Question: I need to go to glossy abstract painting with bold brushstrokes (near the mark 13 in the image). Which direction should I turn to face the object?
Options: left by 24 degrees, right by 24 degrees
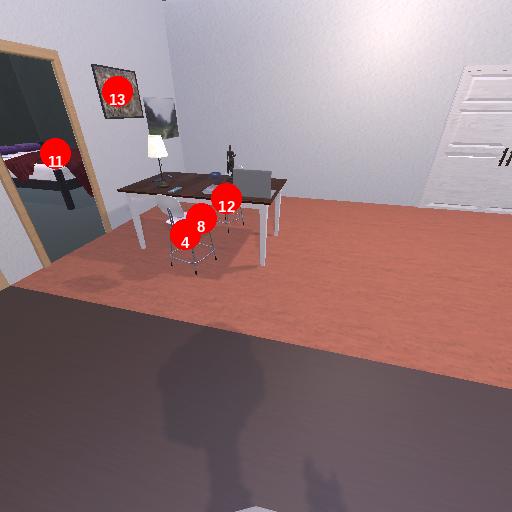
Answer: left by 24 degrees